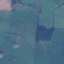
Land use / land cover: Pasture